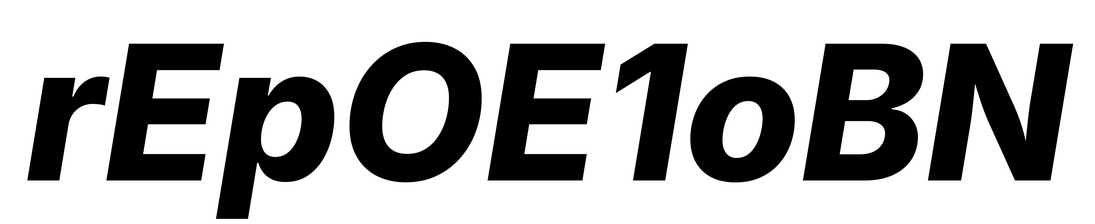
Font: Inter-Italic_ExtraBold_Italic